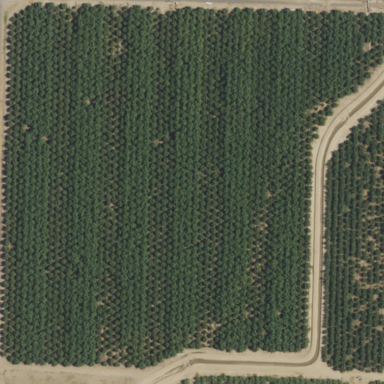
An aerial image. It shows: Orchard.